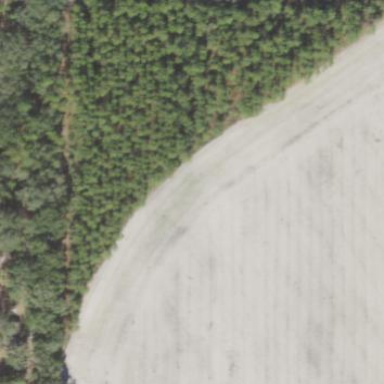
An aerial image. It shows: Forest area dominated by needle-leaved trees.